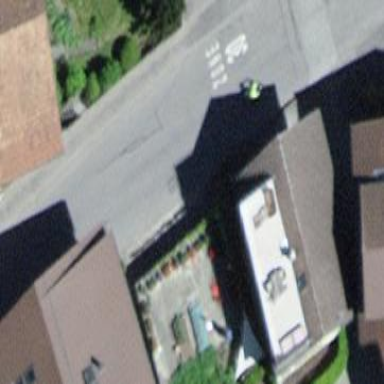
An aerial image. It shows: Garage building.